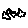
Label: cloud